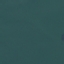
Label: SeaLake